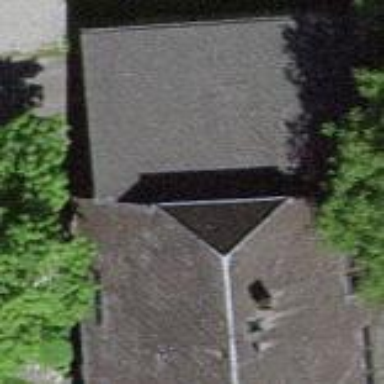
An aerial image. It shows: Garage.